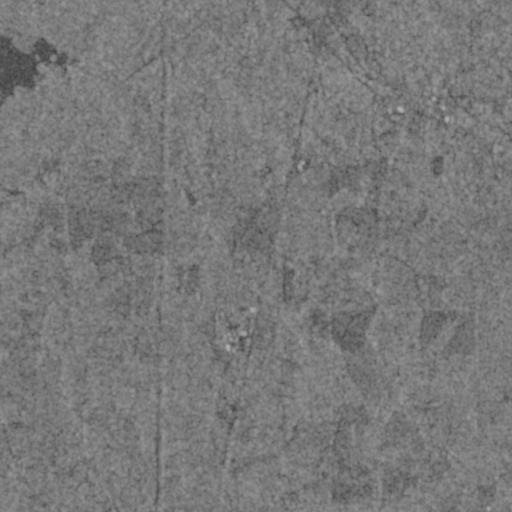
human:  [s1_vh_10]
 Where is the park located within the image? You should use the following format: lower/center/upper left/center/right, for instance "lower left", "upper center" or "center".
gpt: The park is located in the upper right of the image.
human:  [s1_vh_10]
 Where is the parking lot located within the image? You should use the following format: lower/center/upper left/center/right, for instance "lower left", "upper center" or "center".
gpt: The parking lot is located in the upper right of the image.
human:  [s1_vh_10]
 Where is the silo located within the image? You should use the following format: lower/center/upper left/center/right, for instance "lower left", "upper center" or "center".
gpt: The silo is located in the upper right of the image.
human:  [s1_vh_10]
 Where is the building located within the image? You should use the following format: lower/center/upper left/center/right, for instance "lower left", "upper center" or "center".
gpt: The building is located in the upper right of the image.
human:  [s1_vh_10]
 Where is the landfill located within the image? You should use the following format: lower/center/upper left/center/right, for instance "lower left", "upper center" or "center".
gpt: There is no landfill in the image.

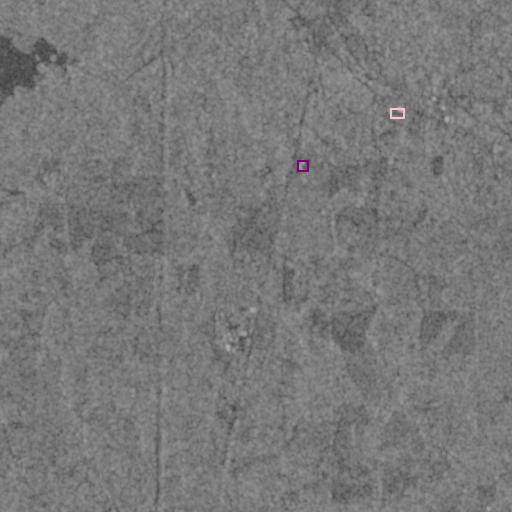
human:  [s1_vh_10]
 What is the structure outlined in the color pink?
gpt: The structure outlined in pink is a park.
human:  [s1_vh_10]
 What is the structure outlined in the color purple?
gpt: The structure outlined in purple is a building.
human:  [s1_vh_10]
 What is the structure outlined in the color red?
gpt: There is no red outline.